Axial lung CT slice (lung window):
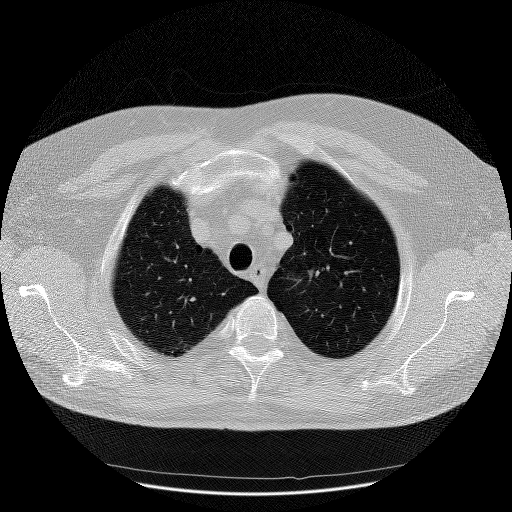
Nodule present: no